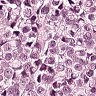
Metastatic tissue present: yes